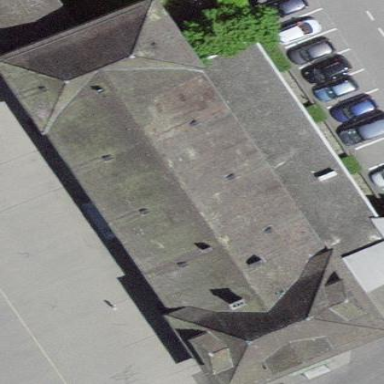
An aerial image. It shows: School building.